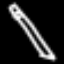
Label: pencil